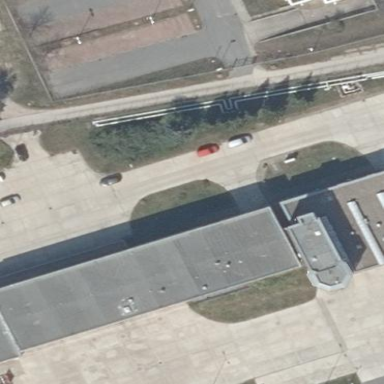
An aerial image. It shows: Fire station building.